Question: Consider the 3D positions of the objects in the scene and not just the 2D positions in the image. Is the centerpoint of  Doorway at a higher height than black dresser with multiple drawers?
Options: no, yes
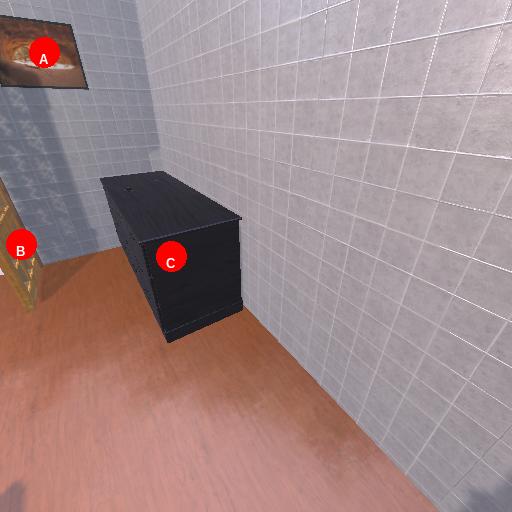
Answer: no